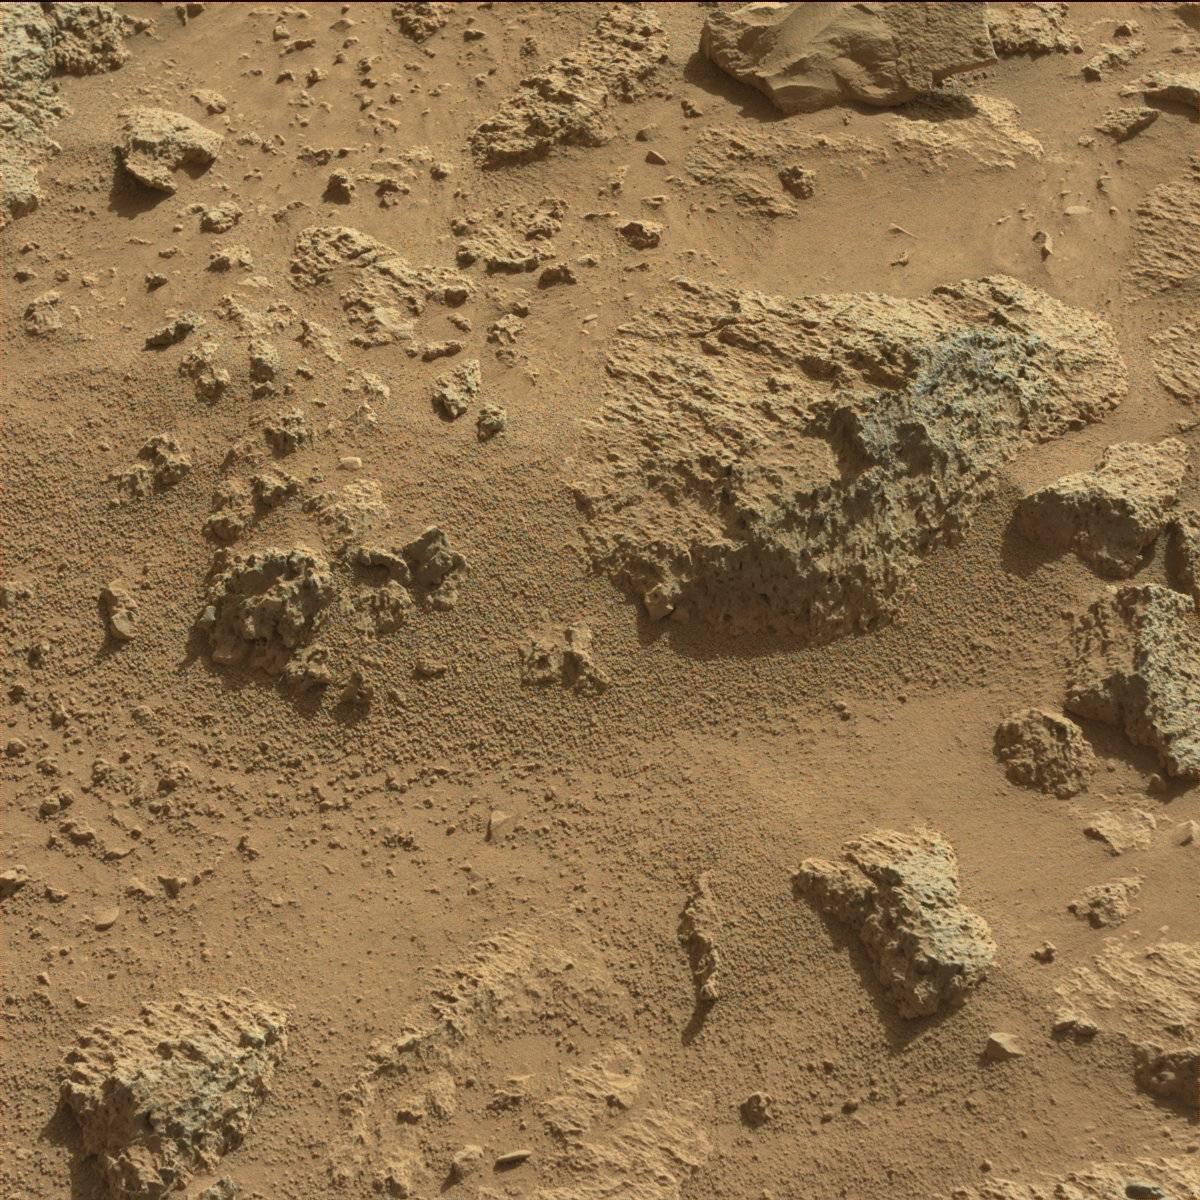
Terrain classes present: Bedrock, Sand / Soil